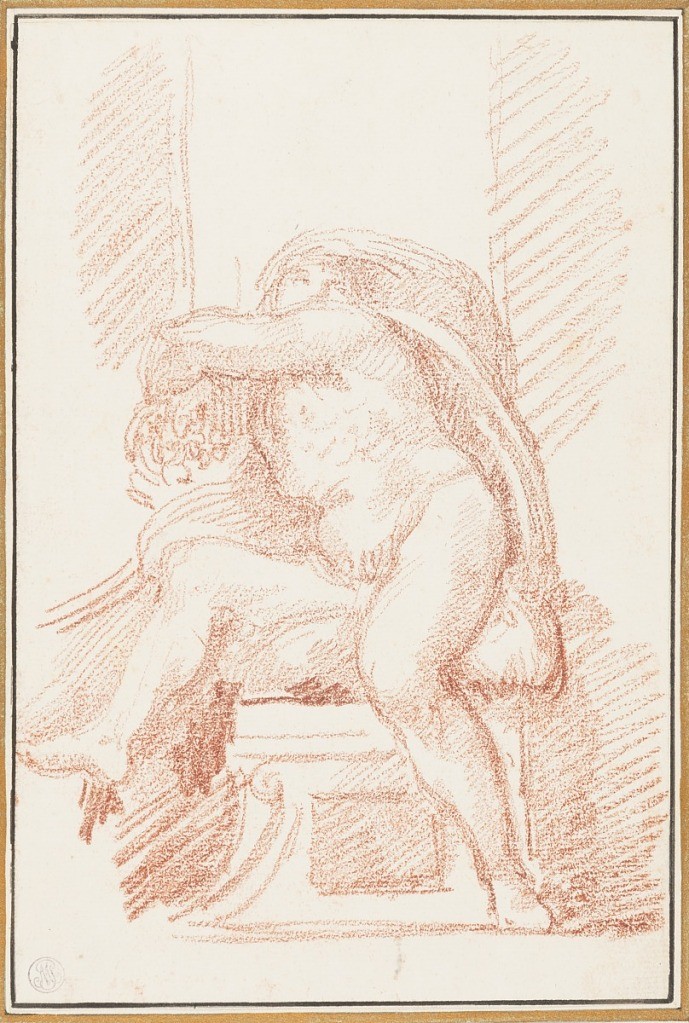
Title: Ignudo from Sistine Chapel ceiling
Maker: Jean-Robert Ango, French, active in Rome 1759 –1770, d. 1773
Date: ca. 1759–70
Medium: Red chalk on paper
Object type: Drawing
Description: Ignudo (nude figure) between Creation of Eve and Expulsion from the Garden of Eden on the ceiling of the Sistine Chapel, painted by Michelangelo. The figure's torso is twisted and he looks over his shoulder.